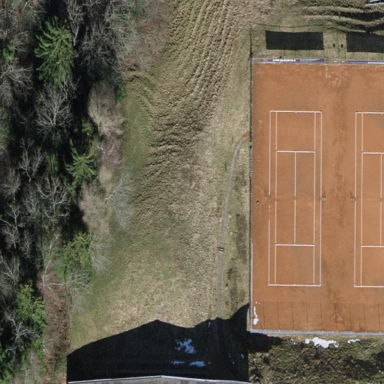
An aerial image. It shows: Tennis court on pitch designated for leisure land.